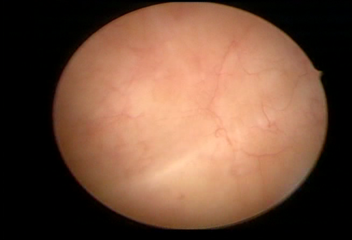
Modality: WLC
Class: Normal mucosa
Bladder cancer association: No